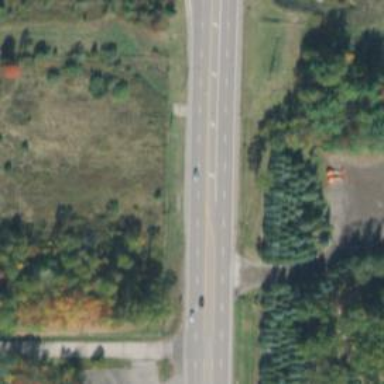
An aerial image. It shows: Primary highway.